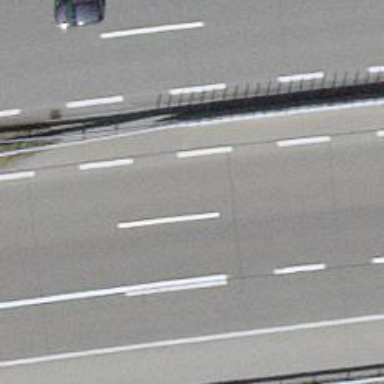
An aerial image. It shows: Asphalt motorway.